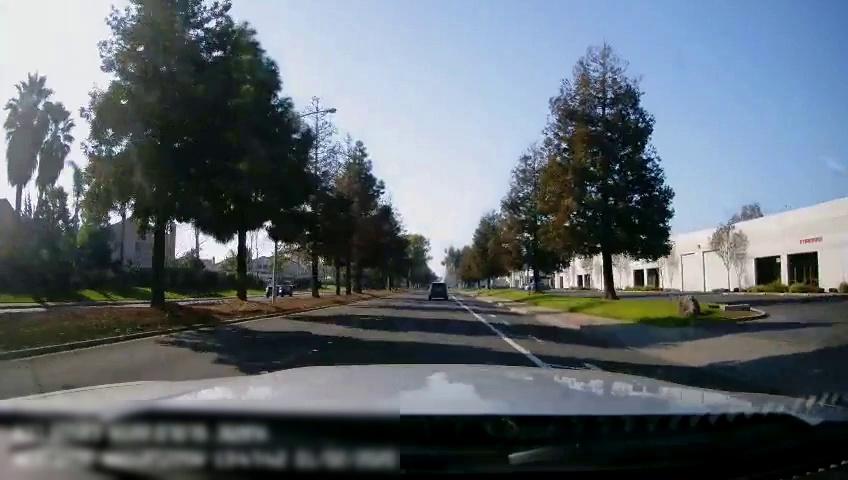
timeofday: Day
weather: Sunny
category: Drivable Space
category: Drivable Space
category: Vehicles | SUV
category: Vehicles | SUV
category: Lanes | Current Lane
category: Lanes | Current Lane